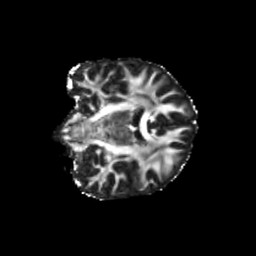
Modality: FA
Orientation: coronal
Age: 24
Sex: female
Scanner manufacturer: siemens
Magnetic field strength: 3 T
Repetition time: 3.23 s
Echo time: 0.0892 s